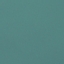
Land use / land cover class: SeaLake